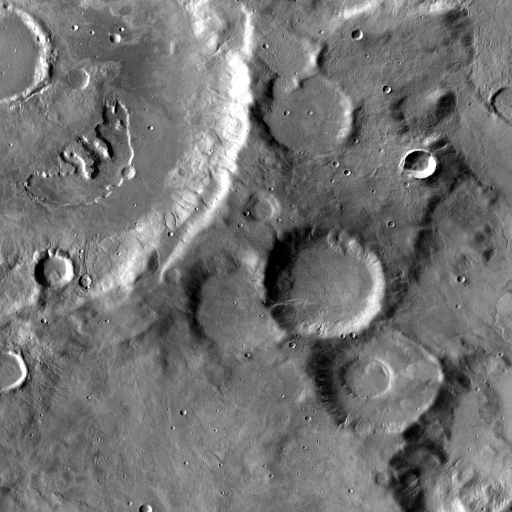
Crater classes present: Background, Other, Layered, Buried